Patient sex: M
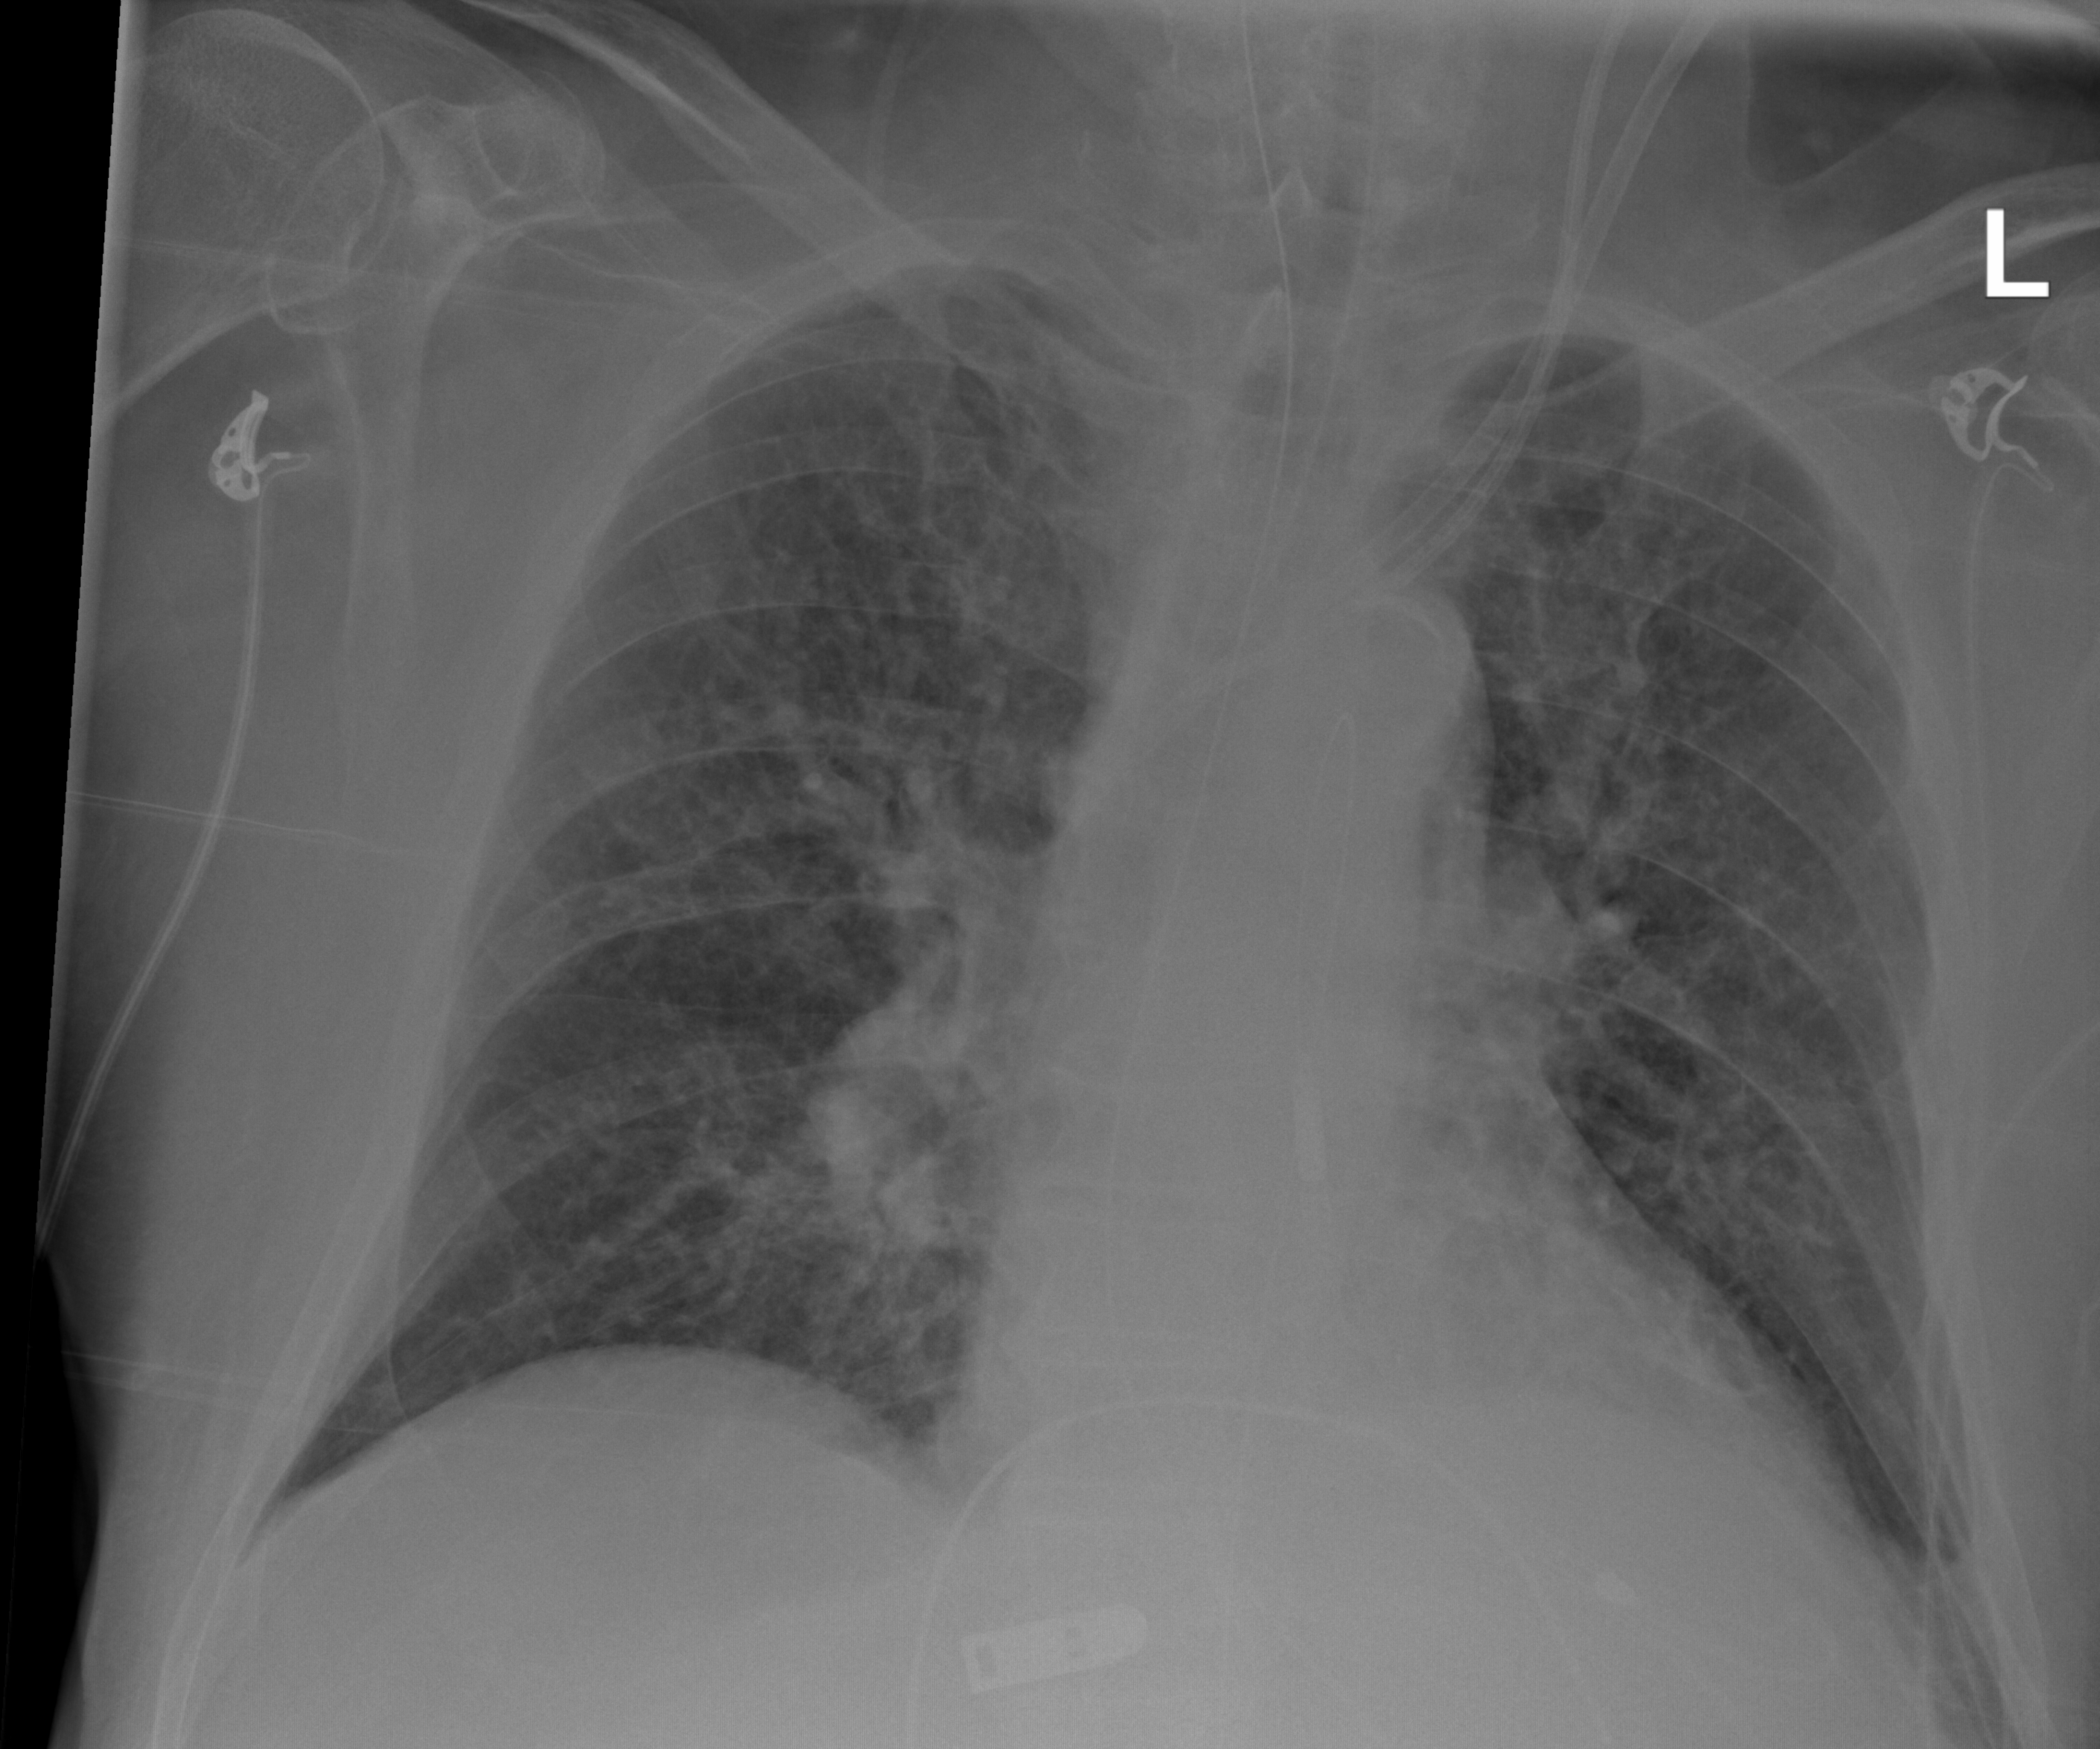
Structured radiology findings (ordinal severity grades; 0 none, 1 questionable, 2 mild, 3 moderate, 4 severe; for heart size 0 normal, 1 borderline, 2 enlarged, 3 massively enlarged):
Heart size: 0
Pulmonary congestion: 0
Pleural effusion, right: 0
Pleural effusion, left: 0
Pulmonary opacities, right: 2
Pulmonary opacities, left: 2
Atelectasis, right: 2
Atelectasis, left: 2